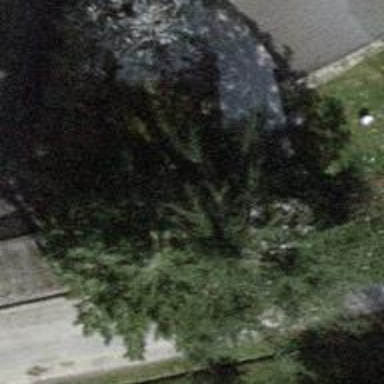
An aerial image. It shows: Evergreen needle-leaved tree.